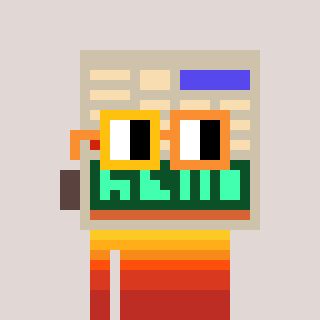
a pixel art character with square yellow and orange glasses, a calculator-shaped head and a grayscale-colored body on a warm background